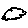
Label: cloud